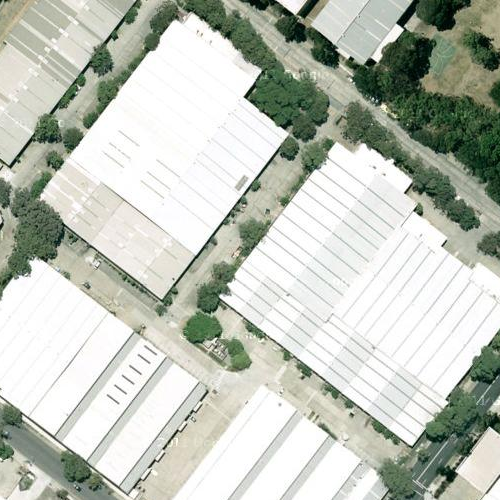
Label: sydney